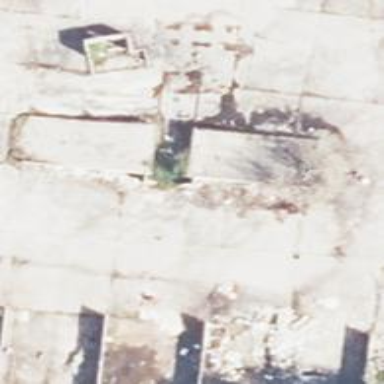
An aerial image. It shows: Farmyard with concrete surface.